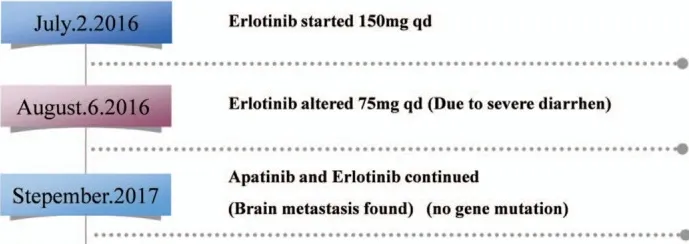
The whole therapeutic process including apatinib and erlotinib, start time, dose titration, and treatment after progressive disease.
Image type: chart (chart)